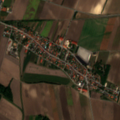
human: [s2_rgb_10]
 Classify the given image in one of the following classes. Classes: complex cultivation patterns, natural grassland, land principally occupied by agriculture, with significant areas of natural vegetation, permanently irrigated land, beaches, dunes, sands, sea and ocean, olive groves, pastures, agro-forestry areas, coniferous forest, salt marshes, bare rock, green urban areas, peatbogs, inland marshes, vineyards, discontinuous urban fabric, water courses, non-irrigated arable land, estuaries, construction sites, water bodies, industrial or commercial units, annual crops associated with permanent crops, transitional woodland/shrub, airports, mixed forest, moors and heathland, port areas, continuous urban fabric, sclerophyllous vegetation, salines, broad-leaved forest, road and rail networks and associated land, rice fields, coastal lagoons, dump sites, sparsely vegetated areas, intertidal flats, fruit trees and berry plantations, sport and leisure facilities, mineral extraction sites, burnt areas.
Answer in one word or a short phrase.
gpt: discontinuous urban fabric, non-irrigated arable land, land principally occupied by agriculture, with significant areas of natural vegetation